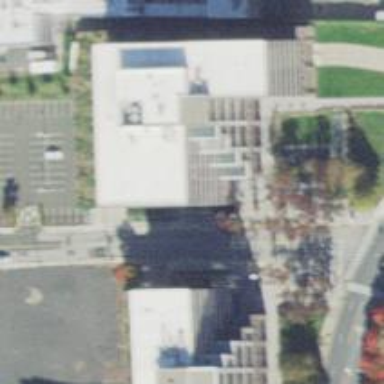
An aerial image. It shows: Part of building is shown in the image.